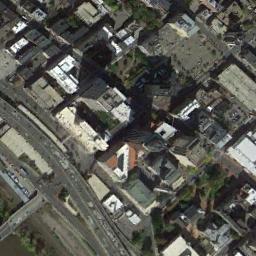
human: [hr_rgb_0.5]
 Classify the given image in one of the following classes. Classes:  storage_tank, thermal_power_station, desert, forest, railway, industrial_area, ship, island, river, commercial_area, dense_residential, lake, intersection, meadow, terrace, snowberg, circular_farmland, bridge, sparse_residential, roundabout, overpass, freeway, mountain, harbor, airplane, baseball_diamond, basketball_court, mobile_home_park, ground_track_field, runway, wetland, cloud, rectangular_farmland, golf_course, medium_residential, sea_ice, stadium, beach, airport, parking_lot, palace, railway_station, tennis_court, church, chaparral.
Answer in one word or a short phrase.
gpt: commercial_area